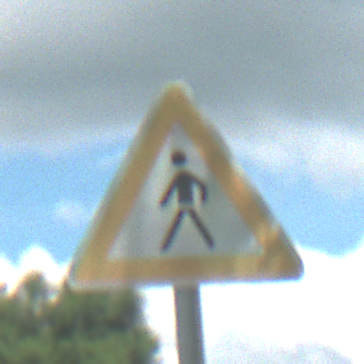
Verkehrszeichen: FussgaengerRechts
Umgebung: Outdoor, Nature
Tageszeit: Midday
Wetter: PartlyCloudy
Licht: Natural
Jahreszeit: NotSpecified
Kontrast: HighContrast